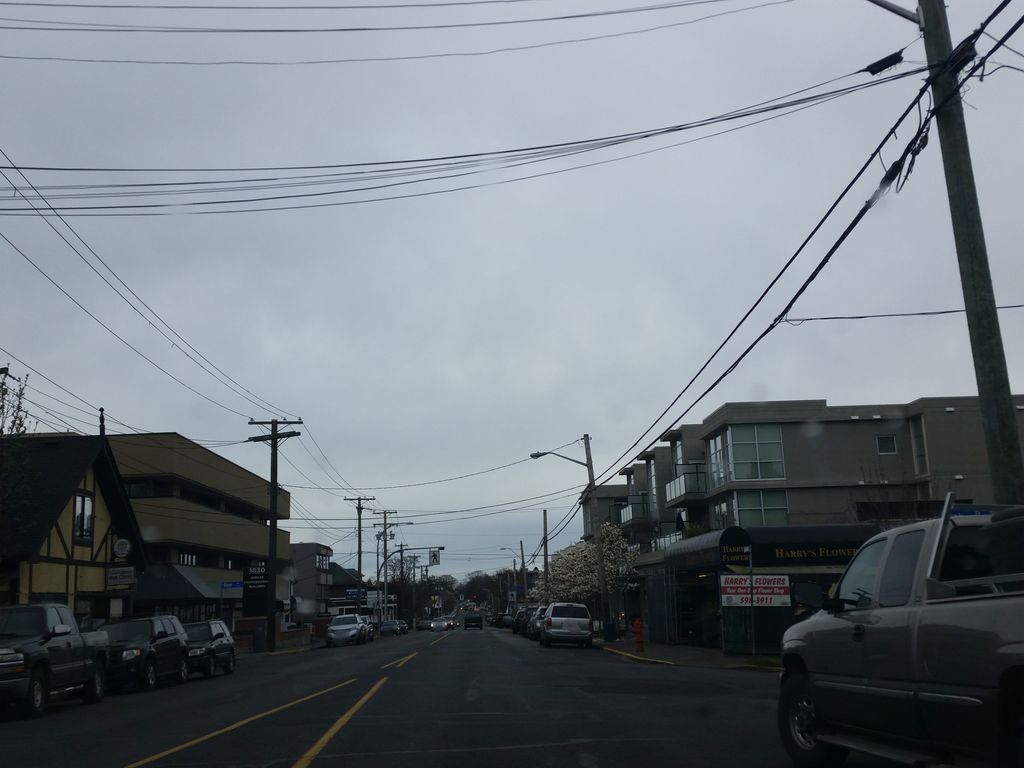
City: victoria